The image is an STFT spectrogram (time versus frequency) of a rolling-element bearing's vibration signal. Determine the bearing's health state. Answer with exactly one of: normal, inner_race, outer_race, ball.
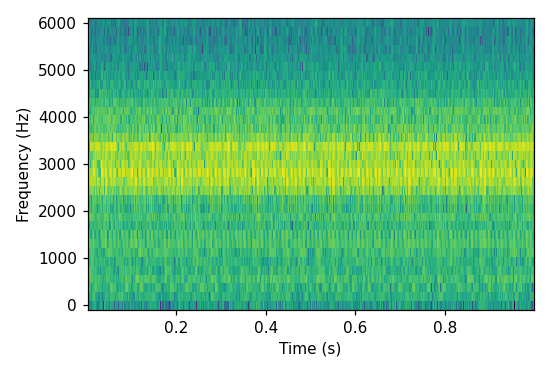
Answer: outer_race